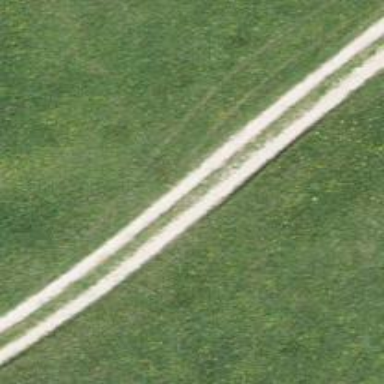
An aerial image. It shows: Track with grade2 tracktype.